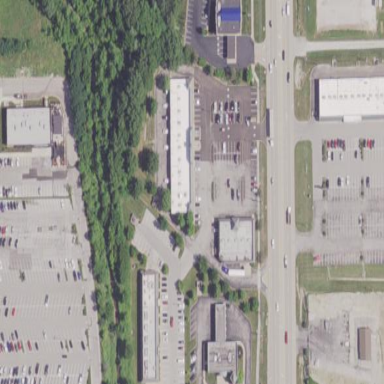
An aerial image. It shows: Commercial area.